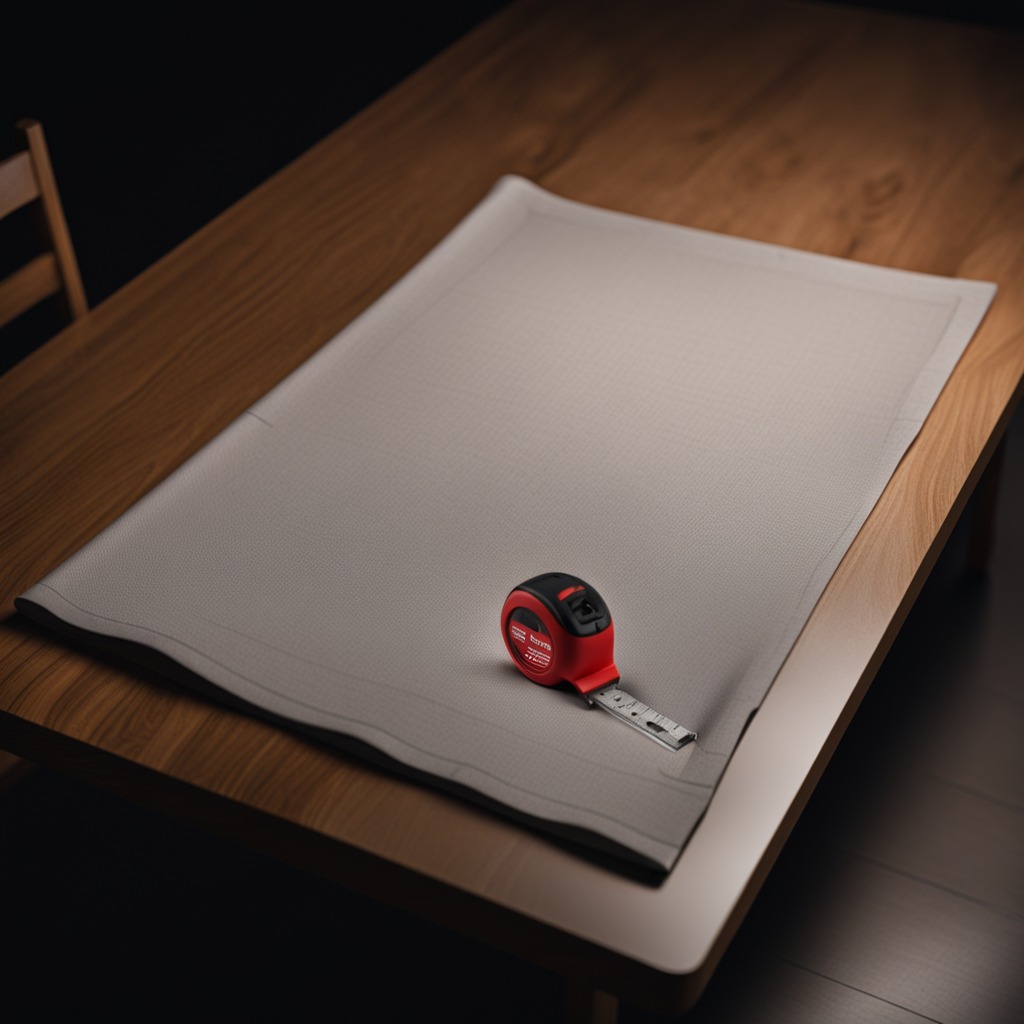
A measuring tape is lying on the wooden table.